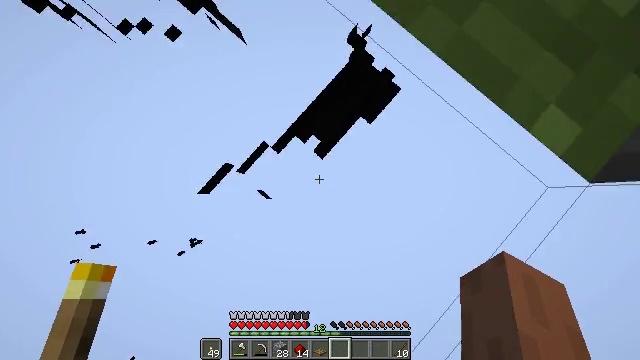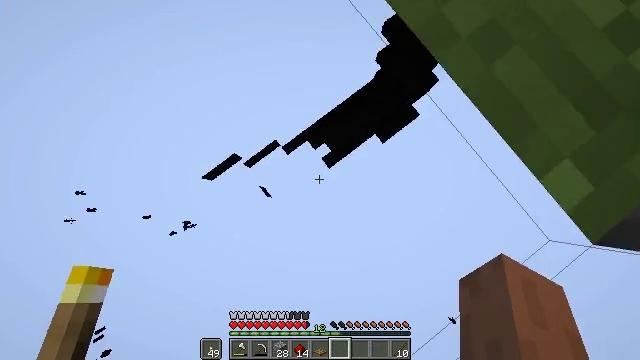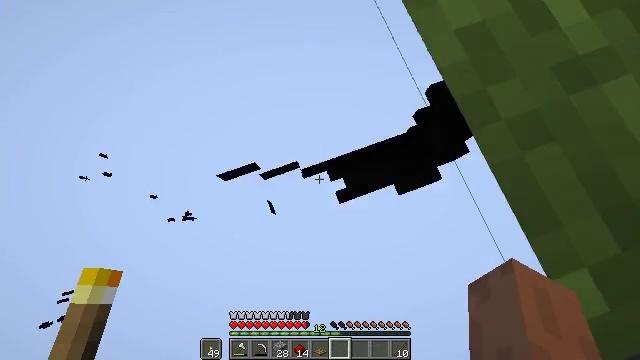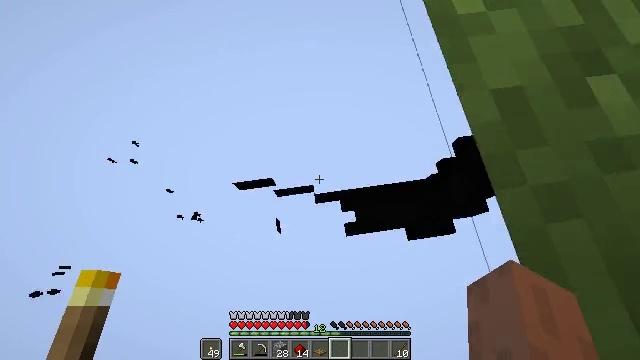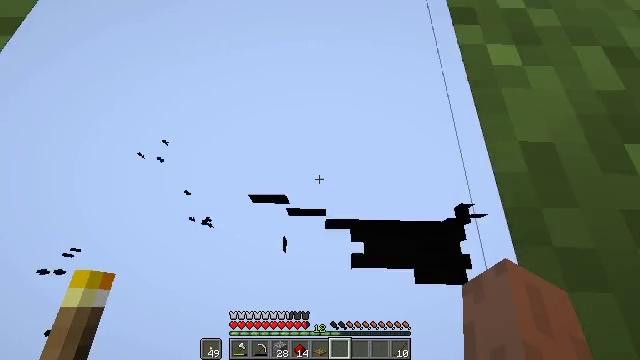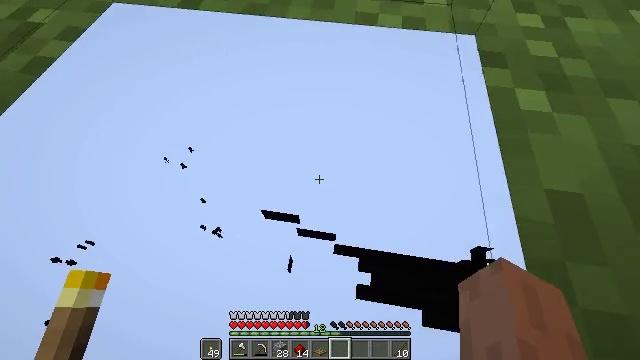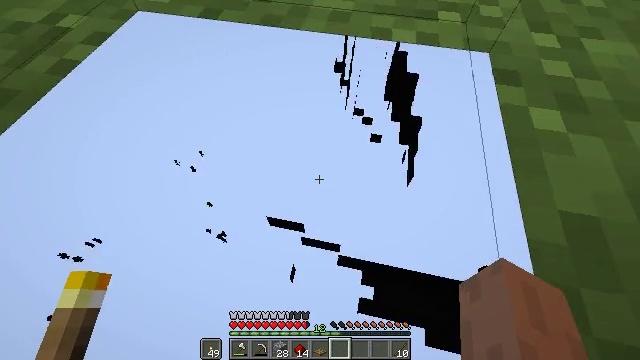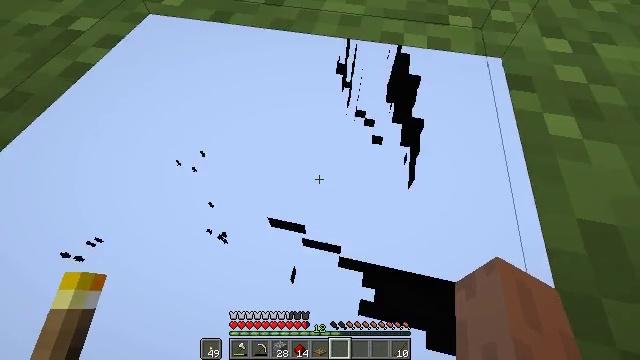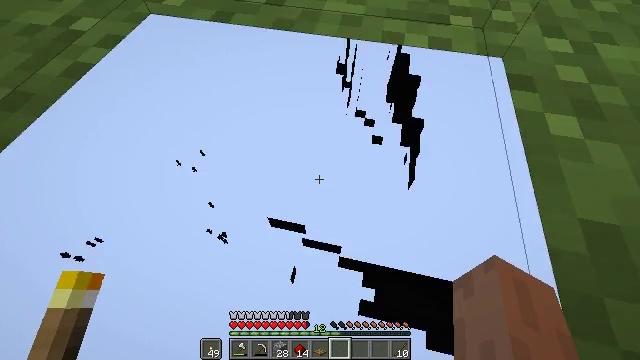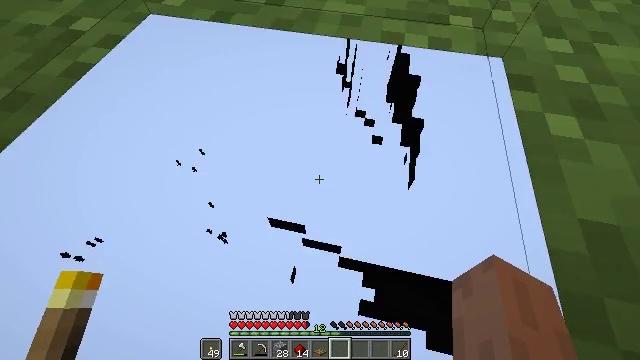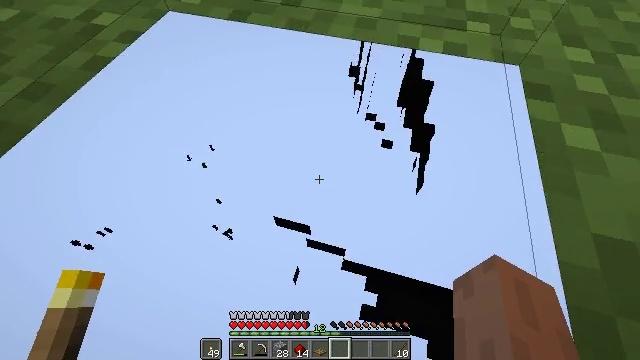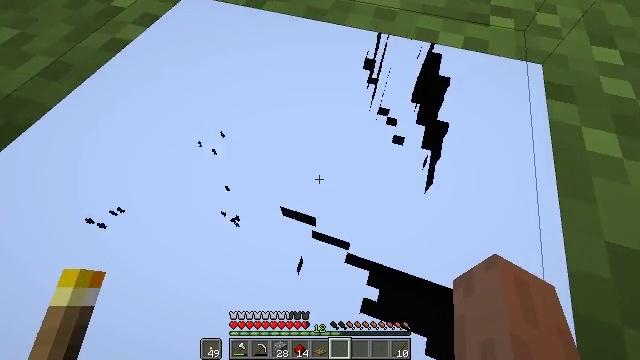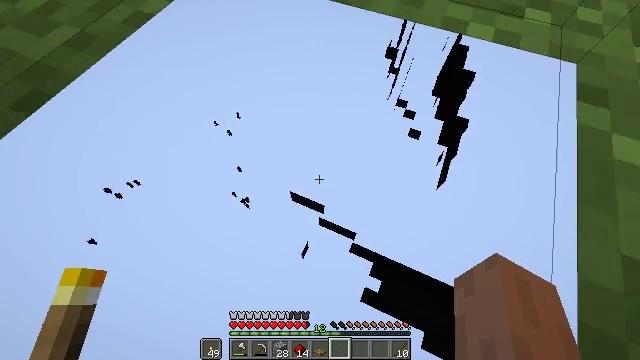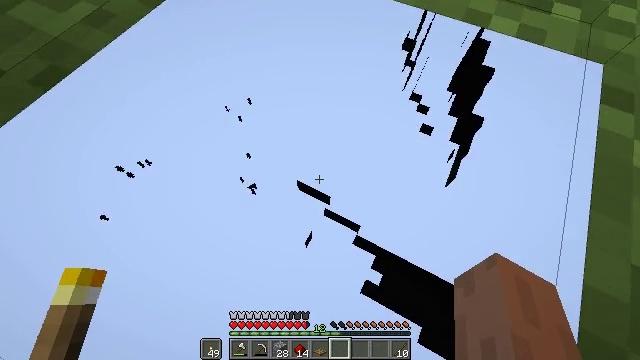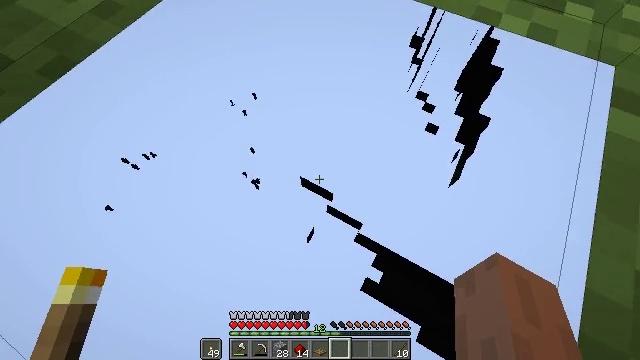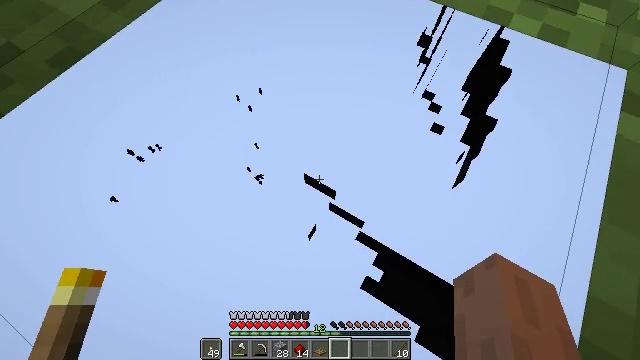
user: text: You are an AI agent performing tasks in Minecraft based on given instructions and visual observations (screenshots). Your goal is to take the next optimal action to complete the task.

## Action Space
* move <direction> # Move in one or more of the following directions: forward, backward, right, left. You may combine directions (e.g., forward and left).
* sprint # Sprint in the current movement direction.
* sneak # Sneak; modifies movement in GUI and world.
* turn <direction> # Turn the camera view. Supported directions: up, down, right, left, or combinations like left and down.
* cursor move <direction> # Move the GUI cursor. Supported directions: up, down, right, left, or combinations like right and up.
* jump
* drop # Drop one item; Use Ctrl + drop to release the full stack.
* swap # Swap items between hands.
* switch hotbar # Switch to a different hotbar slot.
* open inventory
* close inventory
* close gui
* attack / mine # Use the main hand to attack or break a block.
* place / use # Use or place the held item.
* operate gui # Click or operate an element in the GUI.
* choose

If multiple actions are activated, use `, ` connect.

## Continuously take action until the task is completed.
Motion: motion action
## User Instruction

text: Collect the composter for reuse.
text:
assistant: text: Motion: turn left and up
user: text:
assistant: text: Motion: turn left and up
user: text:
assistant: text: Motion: turn left and up
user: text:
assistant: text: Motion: turn left and up
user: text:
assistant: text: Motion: turn left and up
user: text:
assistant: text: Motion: move left, turn left and up
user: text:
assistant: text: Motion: move left
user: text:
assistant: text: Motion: move left
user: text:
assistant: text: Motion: move left
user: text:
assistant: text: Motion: turn left
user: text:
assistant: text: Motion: turn left and down
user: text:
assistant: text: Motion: turn left and down
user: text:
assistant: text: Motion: turn left and down
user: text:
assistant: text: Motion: turn left
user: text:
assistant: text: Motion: turn left
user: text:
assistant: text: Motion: turn left
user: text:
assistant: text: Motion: turn left
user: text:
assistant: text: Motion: no_op
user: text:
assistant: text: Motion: turn left
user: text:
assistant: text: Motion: no_op
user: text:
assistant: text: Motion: no_op
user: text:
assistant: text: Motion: no_op
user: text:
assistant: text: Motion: no_op
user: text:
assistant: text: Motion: no_op
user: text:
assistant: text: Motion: no_op
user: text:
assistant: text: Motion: no_op
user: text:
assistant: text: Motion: no_op
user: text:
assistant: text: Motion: no_op
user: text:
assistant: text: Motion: no_op
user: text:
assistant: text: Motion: turn left